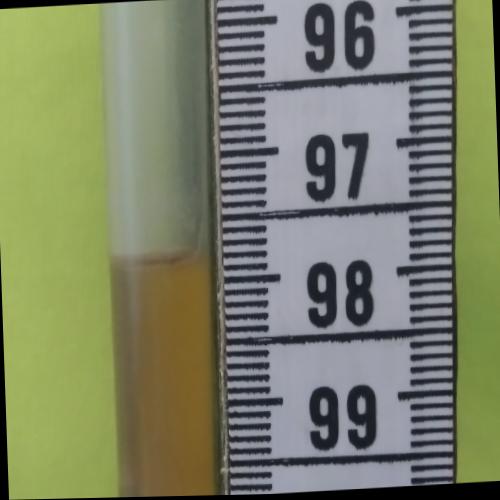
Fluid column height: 97.8 cm